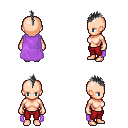
a pixel art fantasy rpg character, female body template, human, light skin, lavender cape, red pants, gray mohawk hairstyle, four views (front, back, left, right), 2x2 character sprite sheet, small pixel art, hard edges, no anti-aliasing